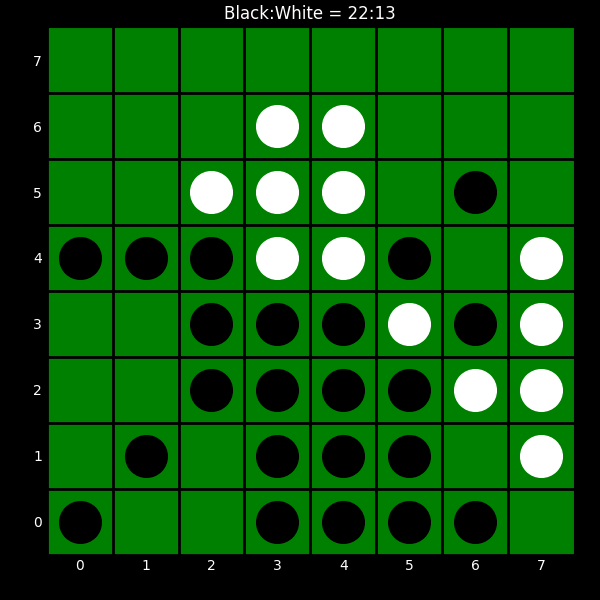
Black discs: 22
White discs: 13